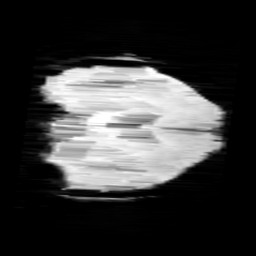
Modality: minIP
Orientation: coronal
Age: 12
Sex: female
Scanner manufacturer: siemens
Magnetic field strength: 3 T
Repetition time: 0.027 s
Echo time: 0.02 s